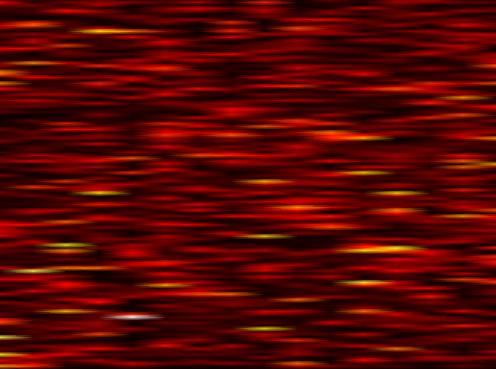
Label: FBMC